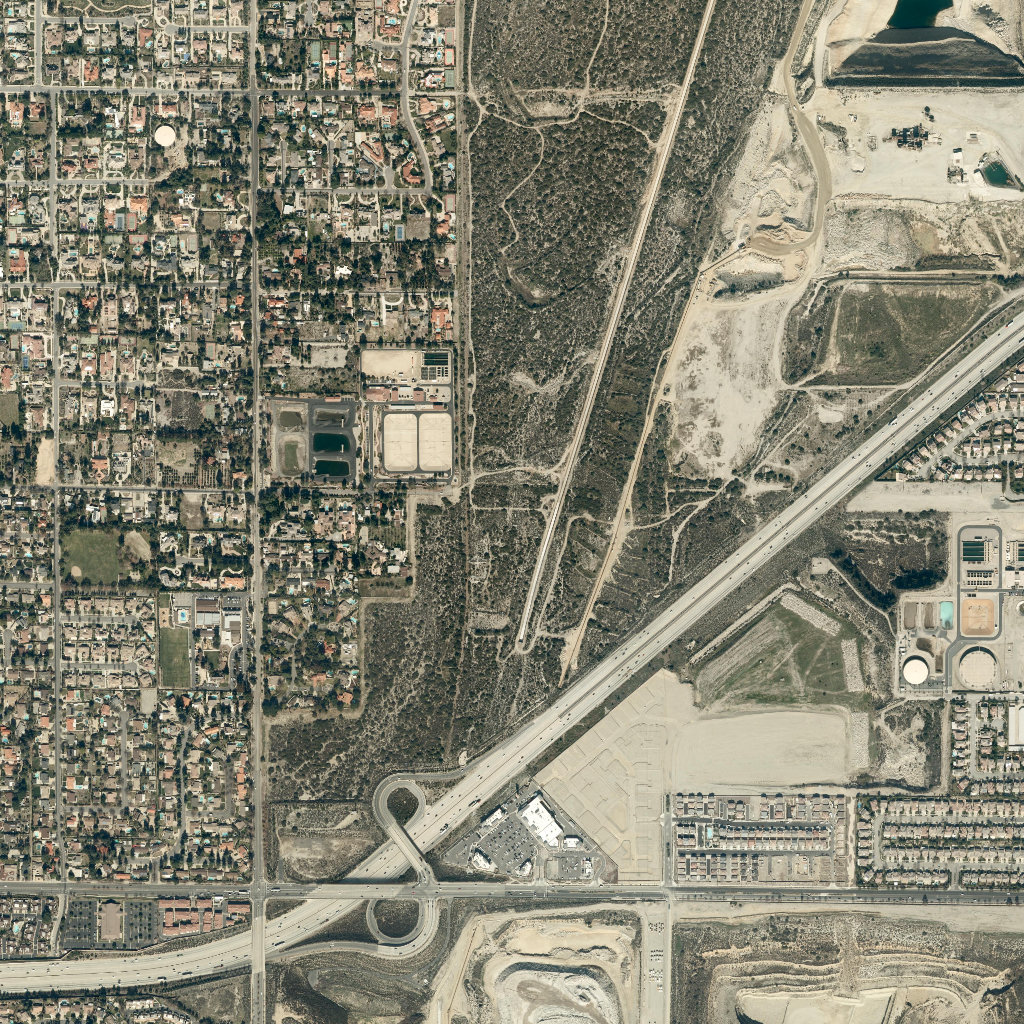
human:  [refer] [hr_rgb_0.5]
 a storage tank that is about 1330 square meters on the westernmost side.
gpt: <box>[[15, 12, 17, 14, 0]]</box>